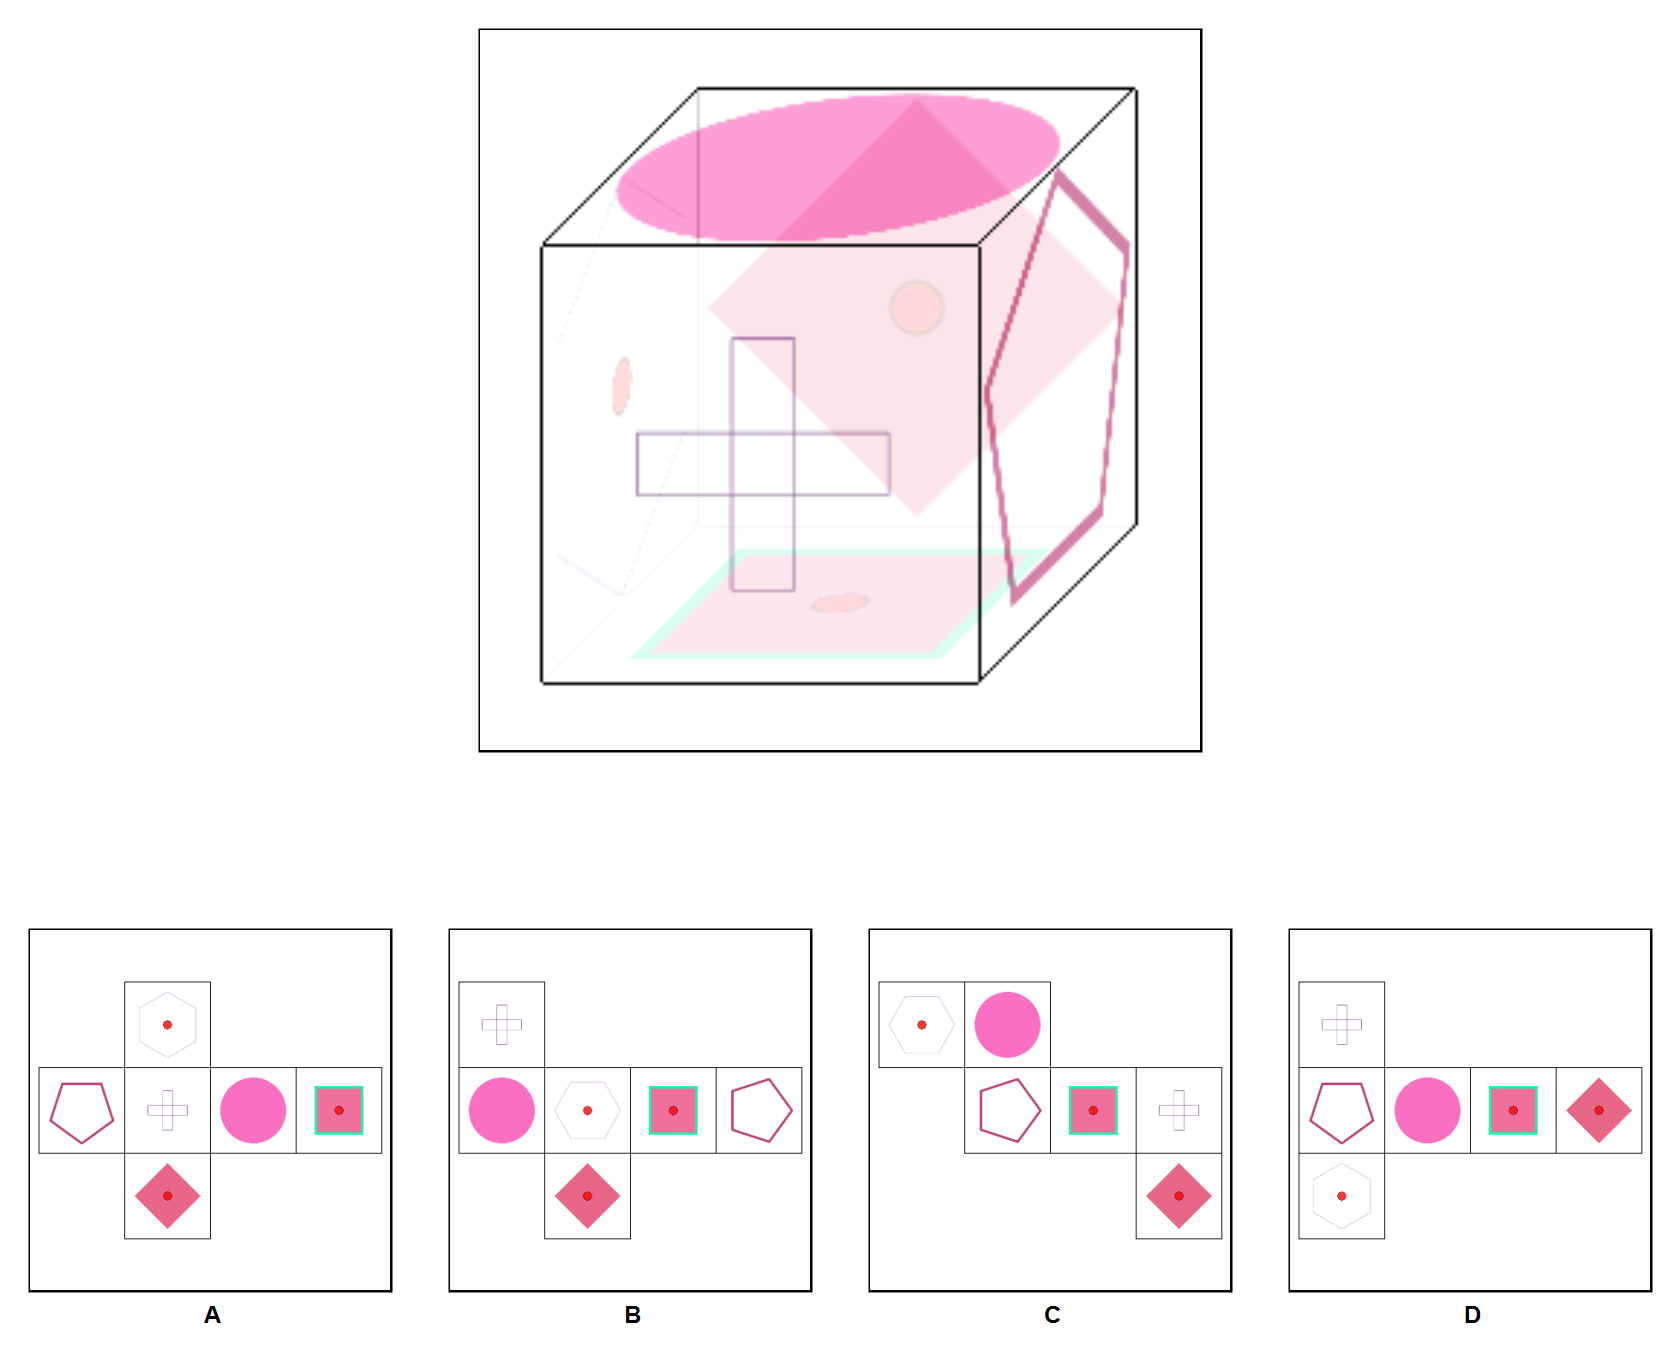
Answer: B